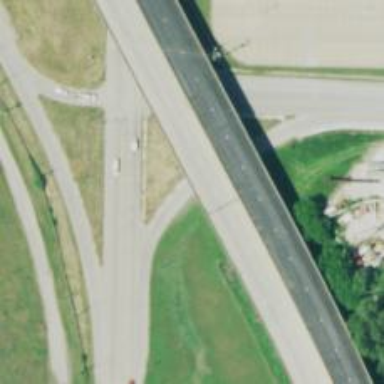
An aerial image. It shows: Primary link highway.